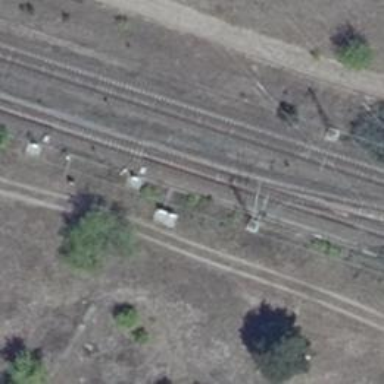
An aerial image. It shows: Railway switch.